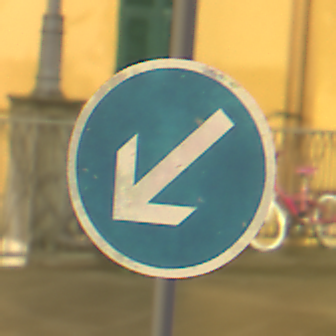
Verkehrszeichen: VorgeschriebeneVorbeifahrtLinks
Umgebung: Outdoor, Urban
Tageszeit: Night
Wetter: PartlyCloudy
Licht: Artificial
Jahreszeit: NotSpecified
Kontrast: HighContrast